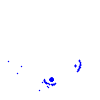
Particle: kaon